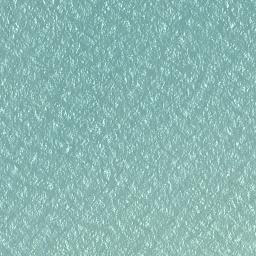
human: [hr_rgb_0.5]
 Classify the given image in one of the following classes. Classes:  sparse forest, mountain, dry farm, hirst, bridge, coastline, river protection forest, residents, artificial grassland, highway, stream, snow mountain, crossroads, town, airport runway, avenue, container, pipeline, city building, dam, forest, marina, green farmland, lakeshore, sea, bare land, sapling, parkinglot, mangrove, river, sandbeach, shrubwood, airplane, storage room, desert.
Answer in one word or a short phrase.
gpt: sea